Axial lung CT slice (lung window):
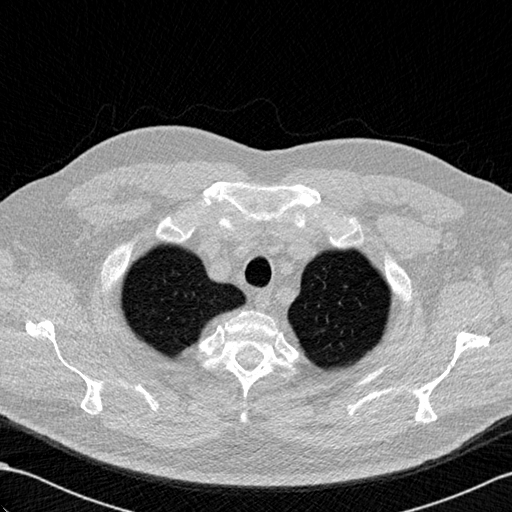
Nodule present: no